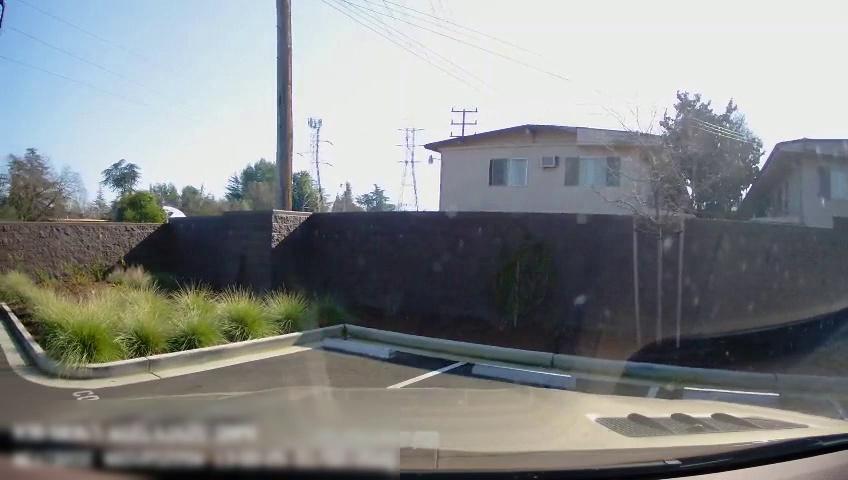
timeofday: Day
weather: Sunny
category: Drivable Space